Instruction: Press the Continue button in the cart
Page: cart
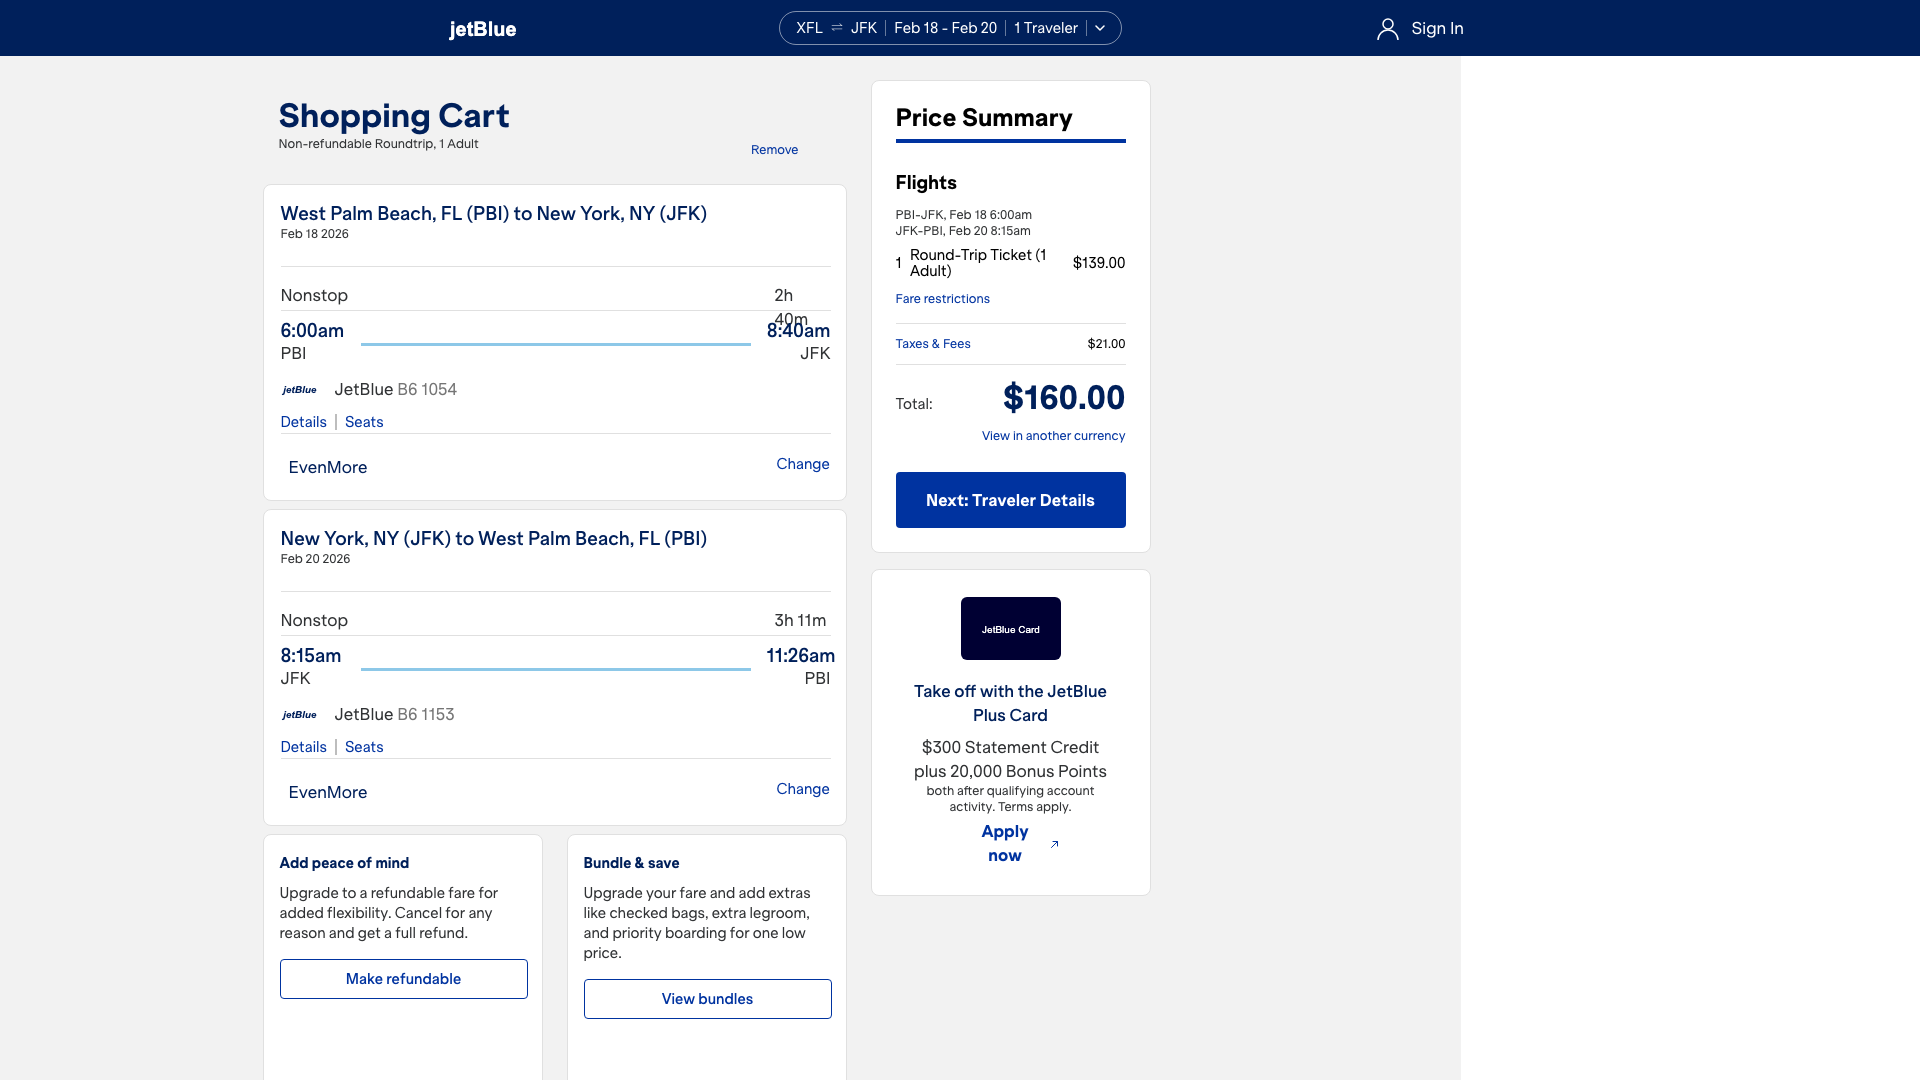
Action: click